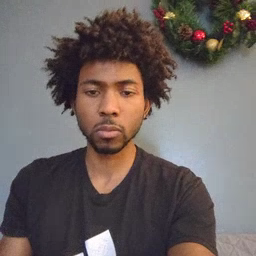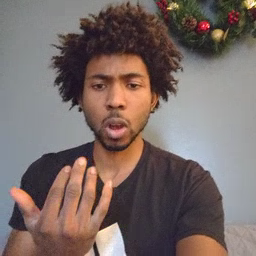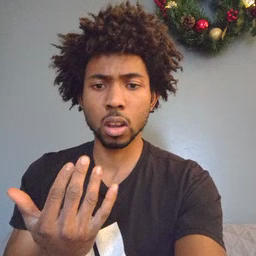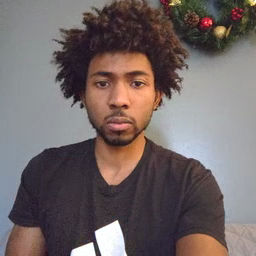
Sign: wait